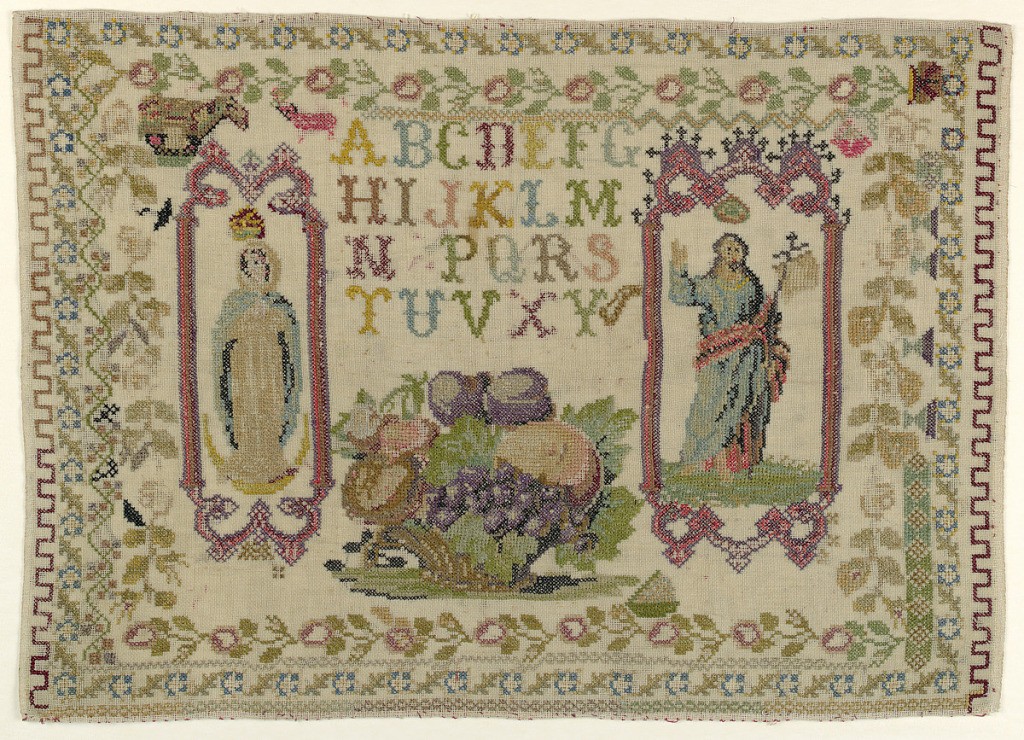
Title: Sampler
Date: late 19th century
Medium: silk embroidery on cotton foundation Technique: embroidered in cross stitches on plain weave foundation
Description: Alphabets, Virgin, and Christ in cartouches, large basket of fruit, and floral border.